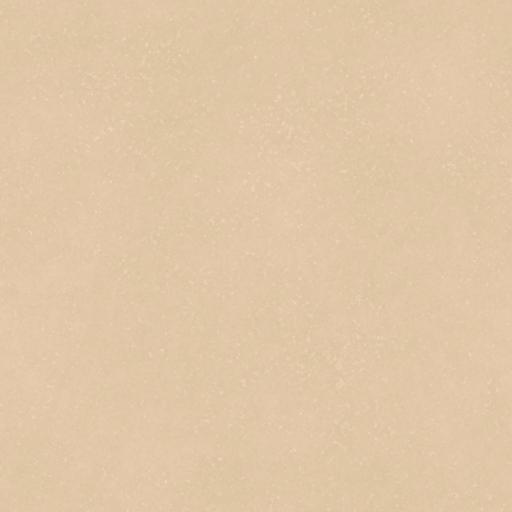
Tags: beige leather white